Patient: sex M, age 60
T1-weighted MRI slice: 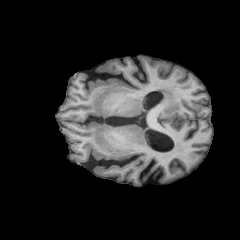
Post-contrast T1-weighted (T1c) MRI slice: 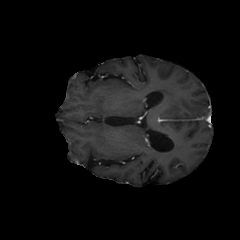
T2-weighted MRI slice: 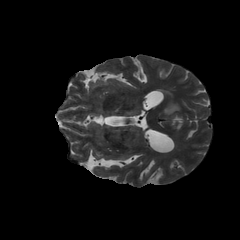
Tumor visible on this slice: yes
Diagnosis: Glioblastoma, IDH-wildtype
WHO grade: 4